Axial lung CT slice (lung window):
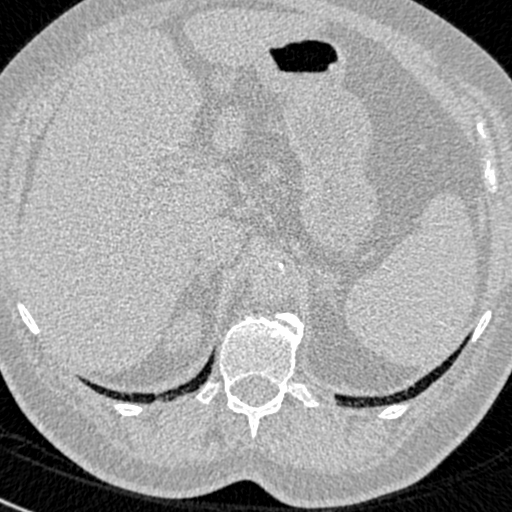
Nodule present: no